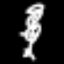
Label: angel